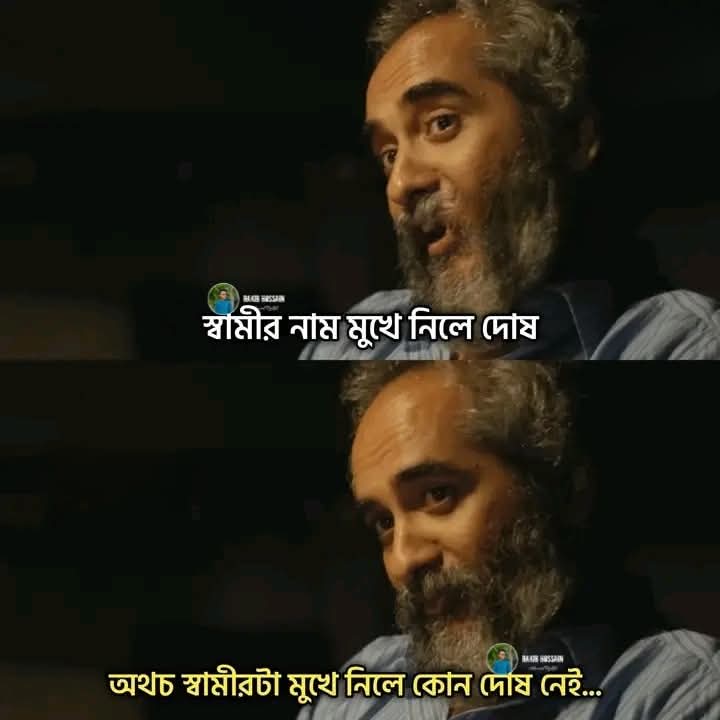
Text: স্বামীর নাম মুখে নিলে দোষ
অথচ স্বামীরটা মুখে নিলে কোন দোষ নেই...
Label: Non Hate